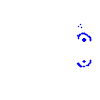
Particle: proton